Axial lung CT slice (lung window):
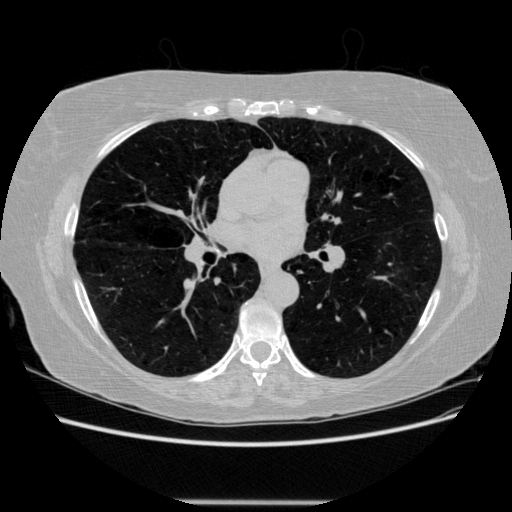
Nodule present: no